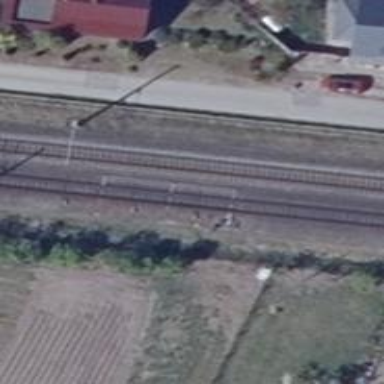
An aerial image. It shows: Railway switch with the turnout pointing to the right.